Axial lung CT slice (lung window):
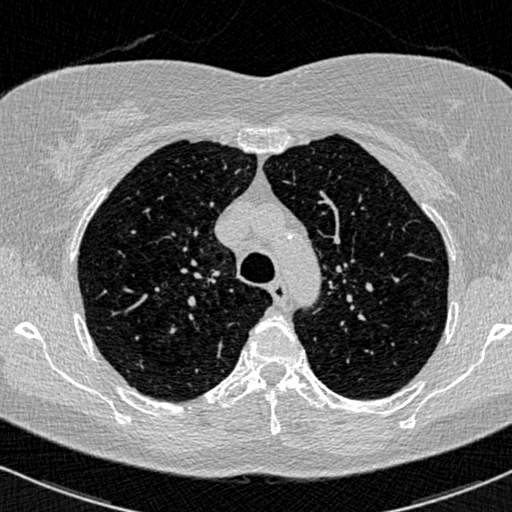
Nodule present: no